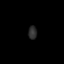
Tissue: lung
Cell type: Myeloid cells
Senescence score: 0.5878
Nuclear area (px): 111
Mean DAPI intensity: 45.162